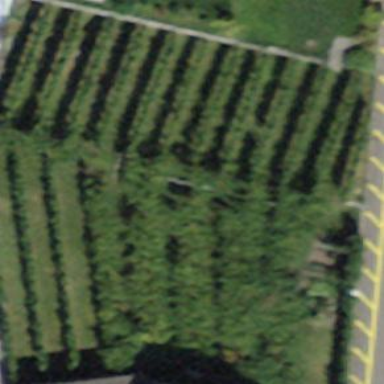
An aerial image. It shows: Vineyard where grapes are grown.